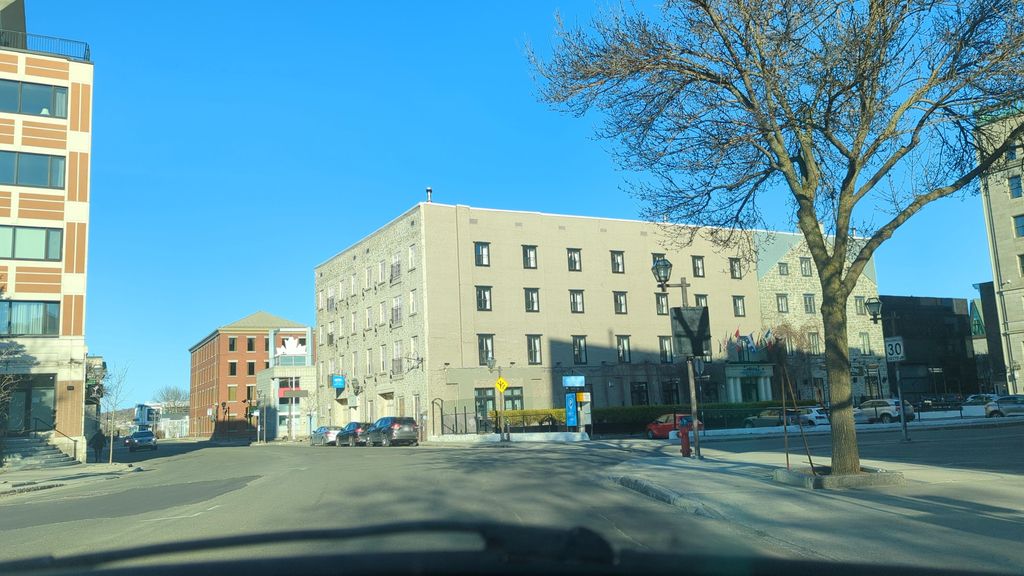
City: quebec_city